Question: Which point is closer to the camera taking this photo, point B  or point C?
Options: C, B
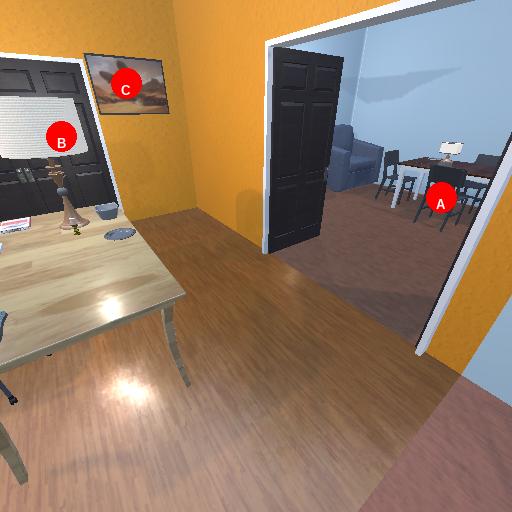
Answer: C